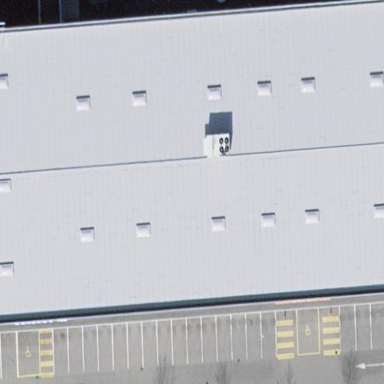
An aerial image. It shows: Mall building.